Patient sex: F
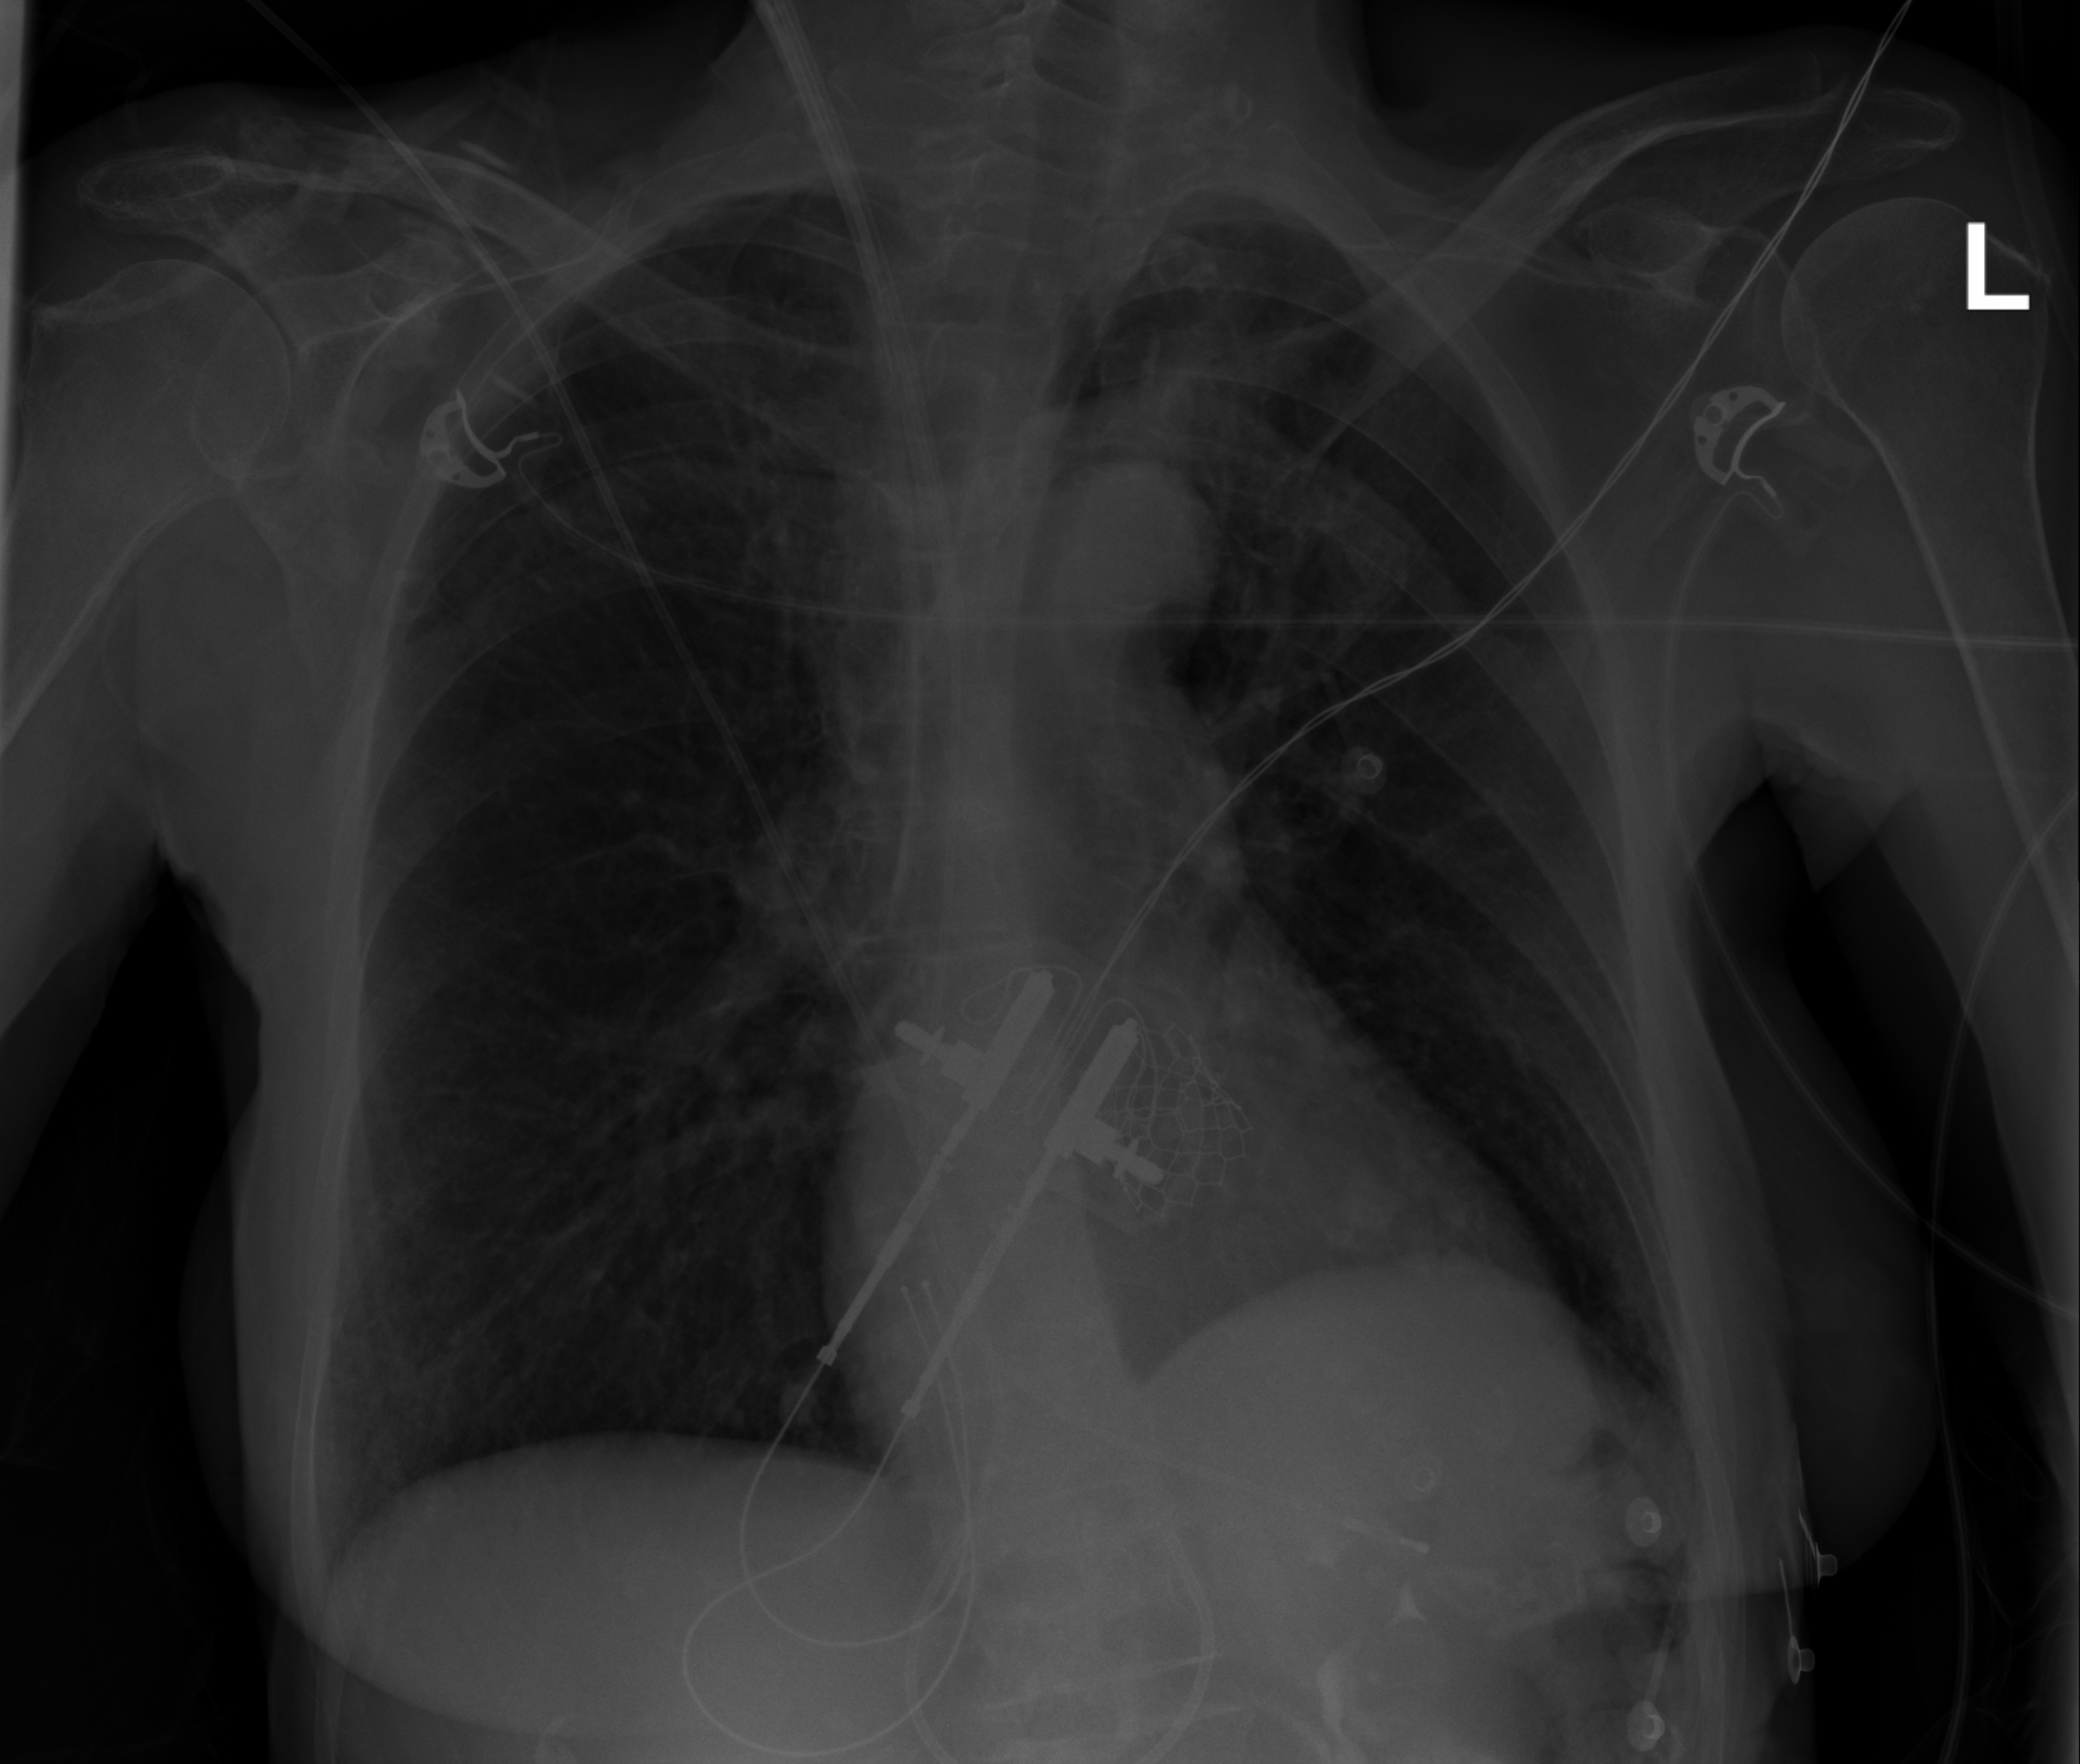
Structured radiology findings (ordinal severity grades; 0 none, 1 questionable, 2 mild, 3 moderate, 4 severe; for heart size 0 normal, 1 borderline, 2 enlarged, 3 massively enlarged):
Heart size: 0
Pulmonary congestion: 2
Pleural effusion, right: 0
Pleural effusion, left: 0
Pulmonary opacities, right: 0
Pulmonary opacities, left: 0
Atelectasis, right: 0
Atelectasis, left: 0